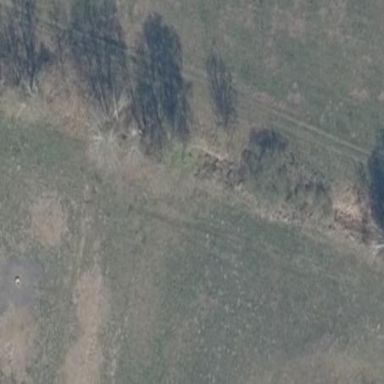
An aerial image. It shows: Patch of scrub vegetation.